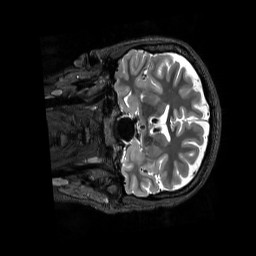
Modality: T2w
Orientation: coronal
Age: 22
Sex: female
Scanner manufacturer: siemens
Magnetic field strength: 3 T
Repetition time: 3.2 s
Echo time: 0.728 s